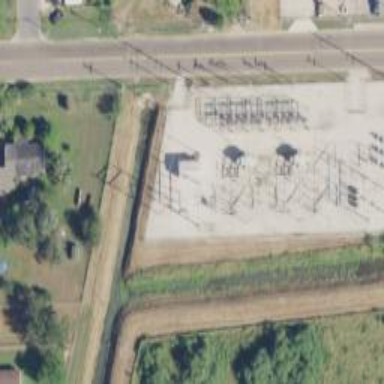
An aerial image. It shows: Distribution level power substation enclosed by fence.